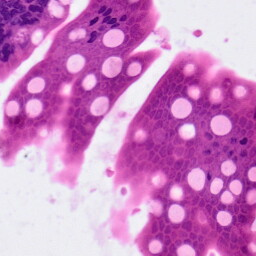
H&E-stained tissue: Pancreatic